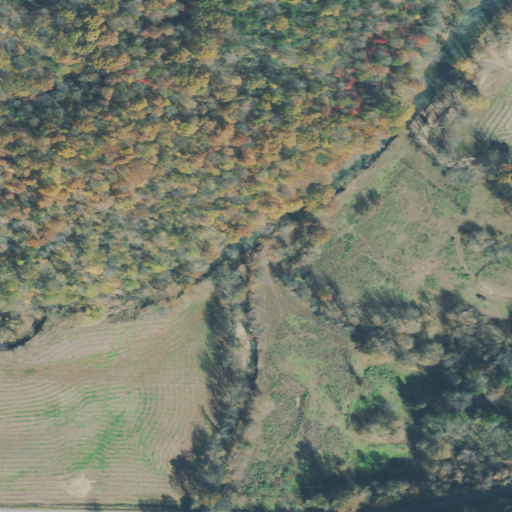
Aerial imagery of valley in Tennessee named Dry Hollow containing deciduous forest, pasture, mixed forest, shrub, low intensity development, and open development